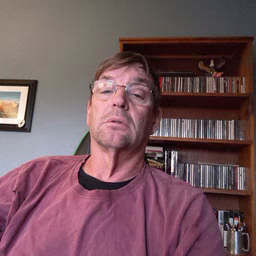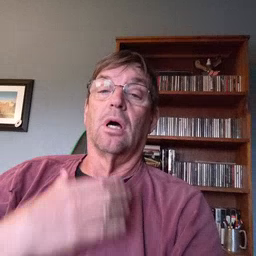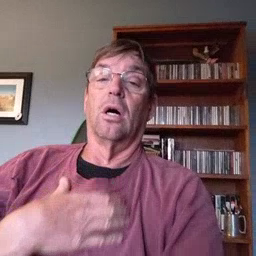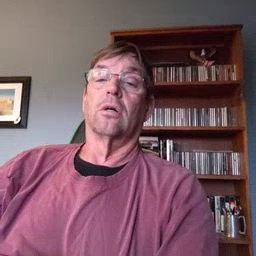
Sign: hungry